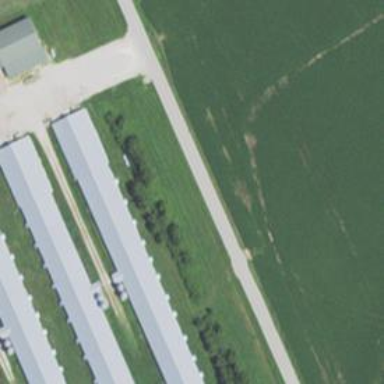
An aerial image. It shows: Farm auxiliary building.